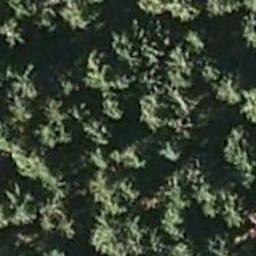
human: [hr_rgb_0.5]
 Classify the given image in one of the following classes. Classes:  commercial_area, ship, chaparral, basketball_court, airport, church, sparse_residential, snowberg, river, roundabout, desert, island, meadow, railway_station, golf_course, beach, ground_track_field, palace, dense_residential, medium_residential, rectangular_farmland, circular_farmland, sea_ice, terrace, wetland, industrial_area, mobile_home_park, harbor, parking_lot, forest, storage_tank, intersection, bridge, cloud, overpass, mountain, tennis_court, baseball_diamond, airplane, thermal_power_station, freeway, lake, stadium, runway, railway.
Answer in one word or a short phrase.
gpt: forest